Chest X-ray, PA view. Patient: 47 years old, sex M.
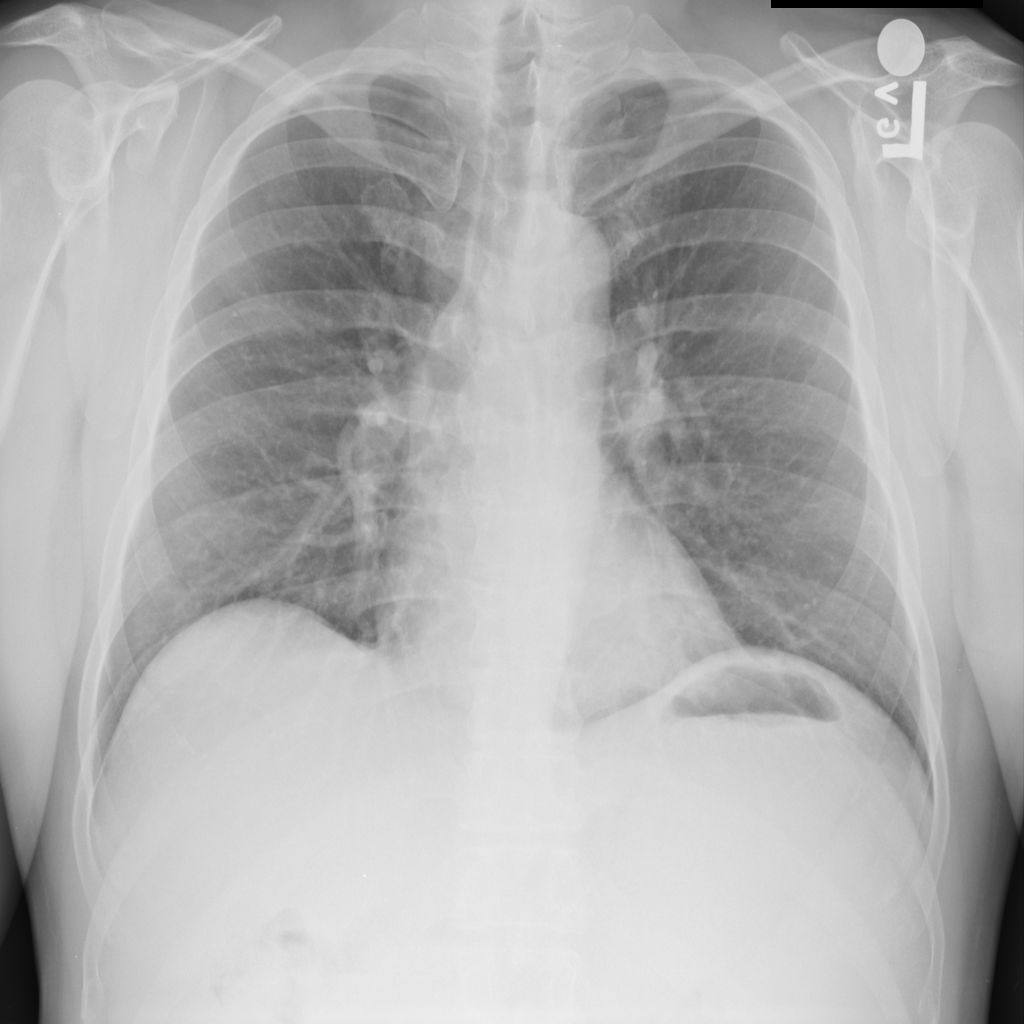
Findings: No Finding